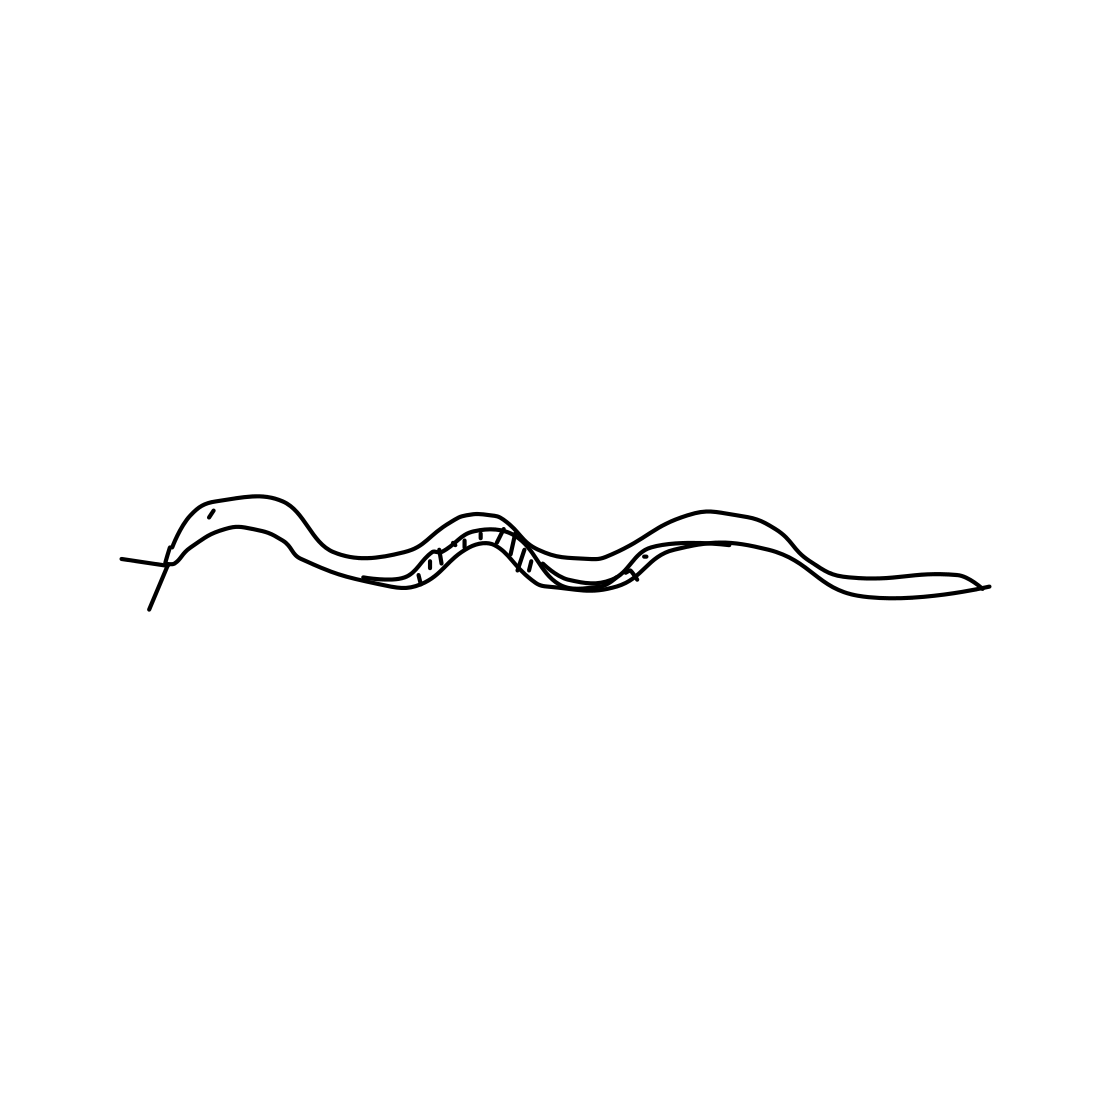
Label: snake